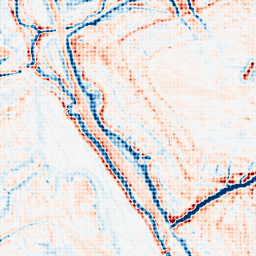
Category: edge_preserving
Decomposition family: bilateral
Decomposition parameters: d: 15
sigma_color: 25
sigma_space: 100
Upsampling method: sinc_blackman
Upsampling parameters: scale: 4
kernel_size: 4
Upsampling scale: 4